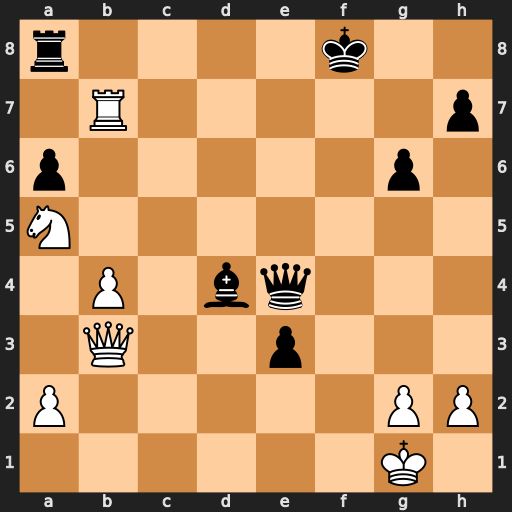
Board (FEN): r4k2/1R5p/p5p1/N7/1P1bq3/1Q2p3/P5PP/6K1
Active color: w
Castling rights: -
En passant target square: -
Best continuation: Qf7#